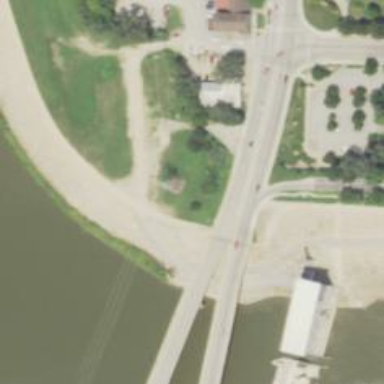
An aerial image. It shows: Trunk road bridge.